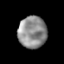
Tissue: lung
Cell type: Epithelial cells
Senescence score: 0.2121
Nuclear area (px): 886
Mean DAPI intensity: 141.479